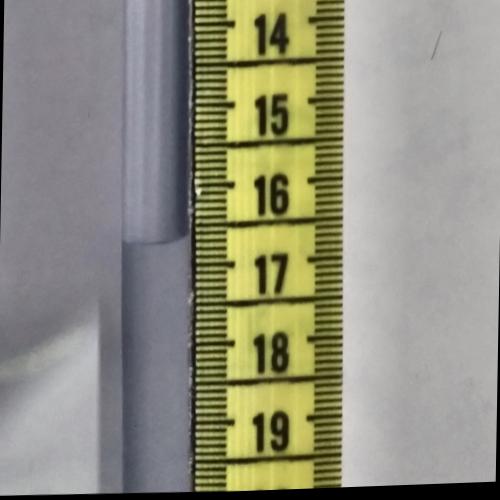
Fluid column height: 16.7 cm